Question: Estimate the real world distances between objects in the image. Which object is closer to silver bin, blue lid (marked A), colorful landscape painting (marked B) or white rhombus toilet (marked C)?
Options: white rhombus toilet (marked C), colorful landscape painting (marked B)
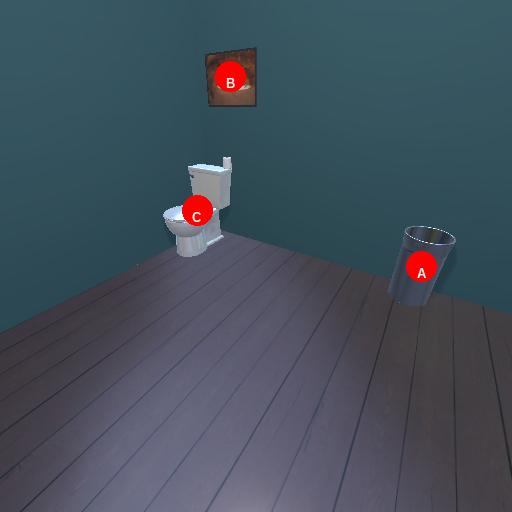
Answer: white rhombus toilet (marked C)